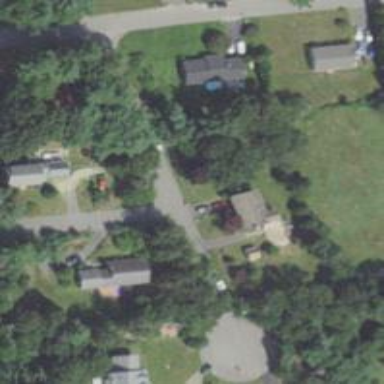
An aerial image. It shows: Residential road.